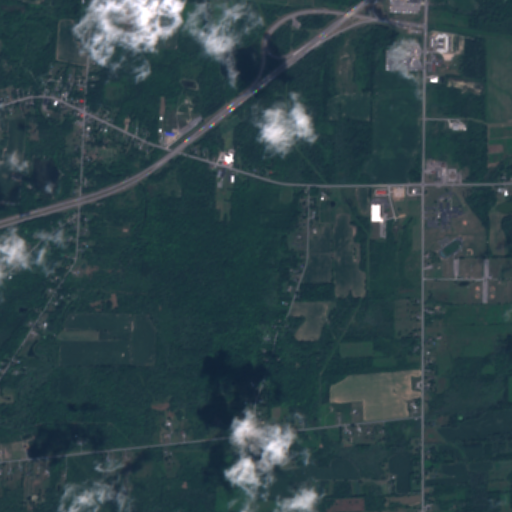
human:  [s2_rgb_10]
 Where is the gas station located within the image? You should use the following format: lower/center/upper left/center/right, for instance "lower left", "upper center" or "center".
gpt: The gas station is located in the upper right of the image.
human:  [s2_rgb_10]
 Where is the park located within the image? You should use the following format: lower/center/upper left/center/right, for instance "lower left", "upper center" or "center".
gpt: The park is located in the center right of the image.
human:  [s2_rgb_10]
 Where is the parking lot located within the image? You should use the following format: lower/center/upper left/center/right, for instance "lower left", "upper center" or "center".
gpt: The parking lot is located in the upper right of the image.
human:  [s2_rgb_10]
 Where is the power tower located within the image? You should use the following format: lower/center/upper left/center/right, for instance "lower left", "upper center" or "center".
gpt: The power tower is located in the upper right of the image.
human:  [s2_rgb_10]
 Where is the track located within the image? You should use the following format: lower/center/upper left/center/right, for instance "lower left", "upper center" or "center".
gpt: The track is located in the center right of the image.
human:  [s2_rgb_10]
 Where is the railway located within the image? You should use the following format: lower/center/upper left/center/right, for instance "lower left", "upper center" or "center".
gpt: The railway is located in the lower right of the image.
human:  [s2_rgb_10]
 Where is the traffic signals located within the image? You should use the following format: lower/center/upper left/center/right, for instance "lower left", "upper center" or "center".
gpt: The traffic signals is located in the upper right of the image.
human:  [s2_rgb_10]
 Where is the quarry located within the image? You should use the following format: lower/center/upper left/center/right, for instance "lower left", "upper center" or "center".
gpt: There is no quarry in the image.